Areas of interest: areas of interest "Deer and Eagle Garden"
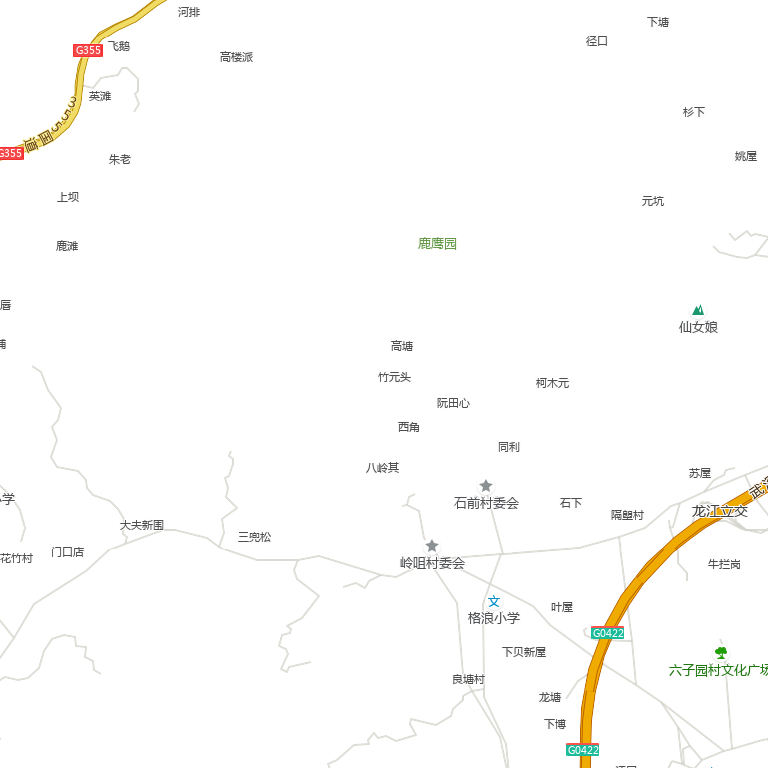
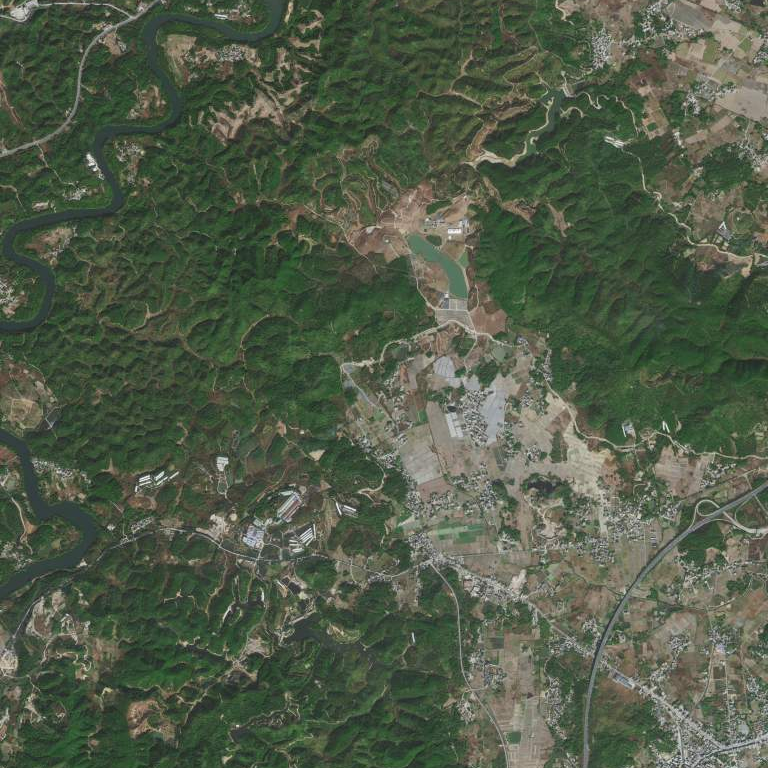